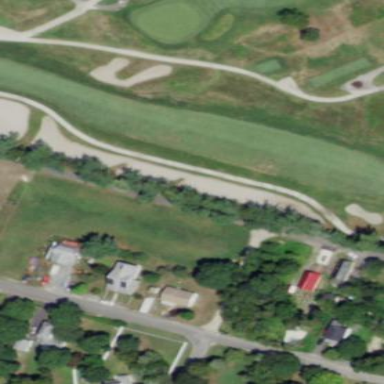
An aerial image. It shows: Rough grassy area used for golf.